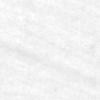
Label: change